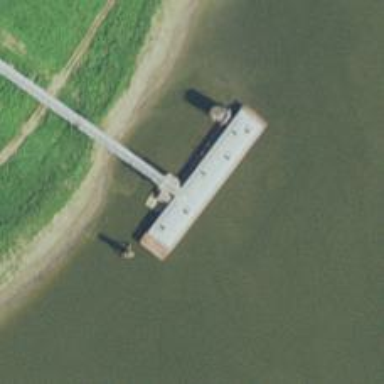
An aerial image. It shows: Man-made pier.